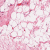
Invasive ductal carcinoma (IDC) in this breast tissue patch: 0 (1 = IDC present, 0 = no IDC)